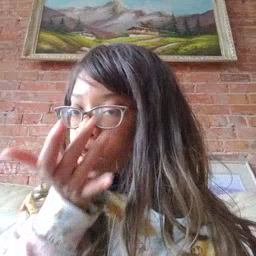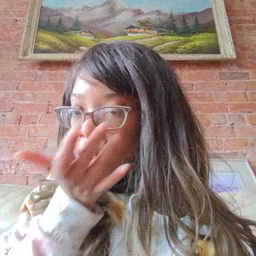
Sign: grass